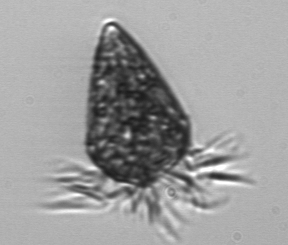
Label: Strombidium_wulffi